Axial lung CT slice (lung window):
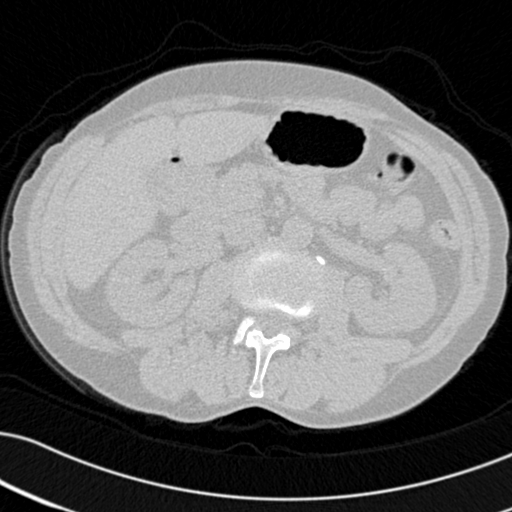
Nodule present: no